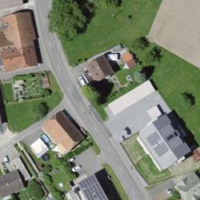
EUNIS habitat code: 55
Species observed at this site:
Platycodon grandiflorus